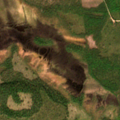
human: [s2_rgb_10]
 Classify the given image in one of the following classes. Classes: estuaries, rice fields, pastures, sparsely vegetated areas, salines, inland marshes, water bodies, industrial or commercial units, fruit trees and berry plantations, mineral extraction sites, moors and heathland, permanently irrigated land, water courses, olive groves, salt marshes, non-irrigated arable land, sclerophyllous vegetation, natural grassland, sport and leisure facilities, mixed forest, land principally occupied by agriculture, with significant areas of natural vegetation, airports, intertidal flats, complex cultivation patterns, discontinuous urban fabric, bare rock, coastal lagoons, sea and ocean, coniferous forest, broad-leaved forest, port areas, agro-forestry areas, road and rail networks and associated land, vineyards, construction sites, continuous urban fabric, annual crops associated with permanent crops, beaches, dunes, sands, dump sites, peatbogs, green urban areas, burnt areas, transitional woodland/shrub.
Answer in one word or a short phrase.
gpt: coniferous forest, mixed forest, transitional woodland/shrub, peatbogs